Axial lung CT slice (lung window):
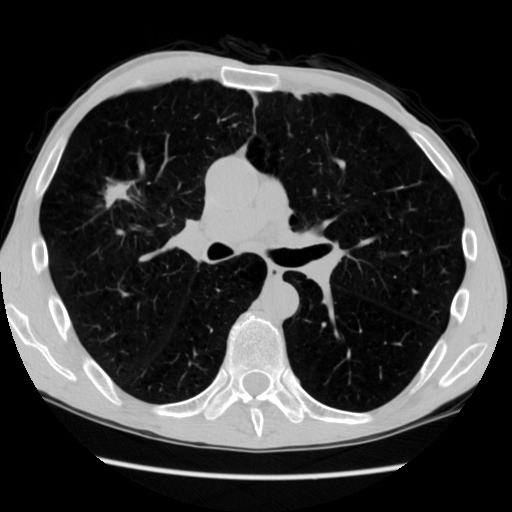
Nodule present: yes
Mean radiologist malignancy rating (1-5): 5